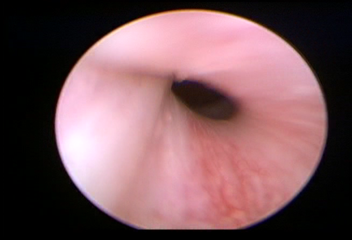
Modality: WLC
Class: Normal mucosa
Bladder cancer association: No